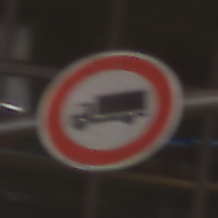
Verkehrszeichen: VerbotFuerKraftfahrzeugeUeberDreiKommaFuenfTonnen
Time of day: NotSpecified
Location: Indoor (Urban)
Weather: NotSpecified
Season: NotSpecified
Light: Artificial